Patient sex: F
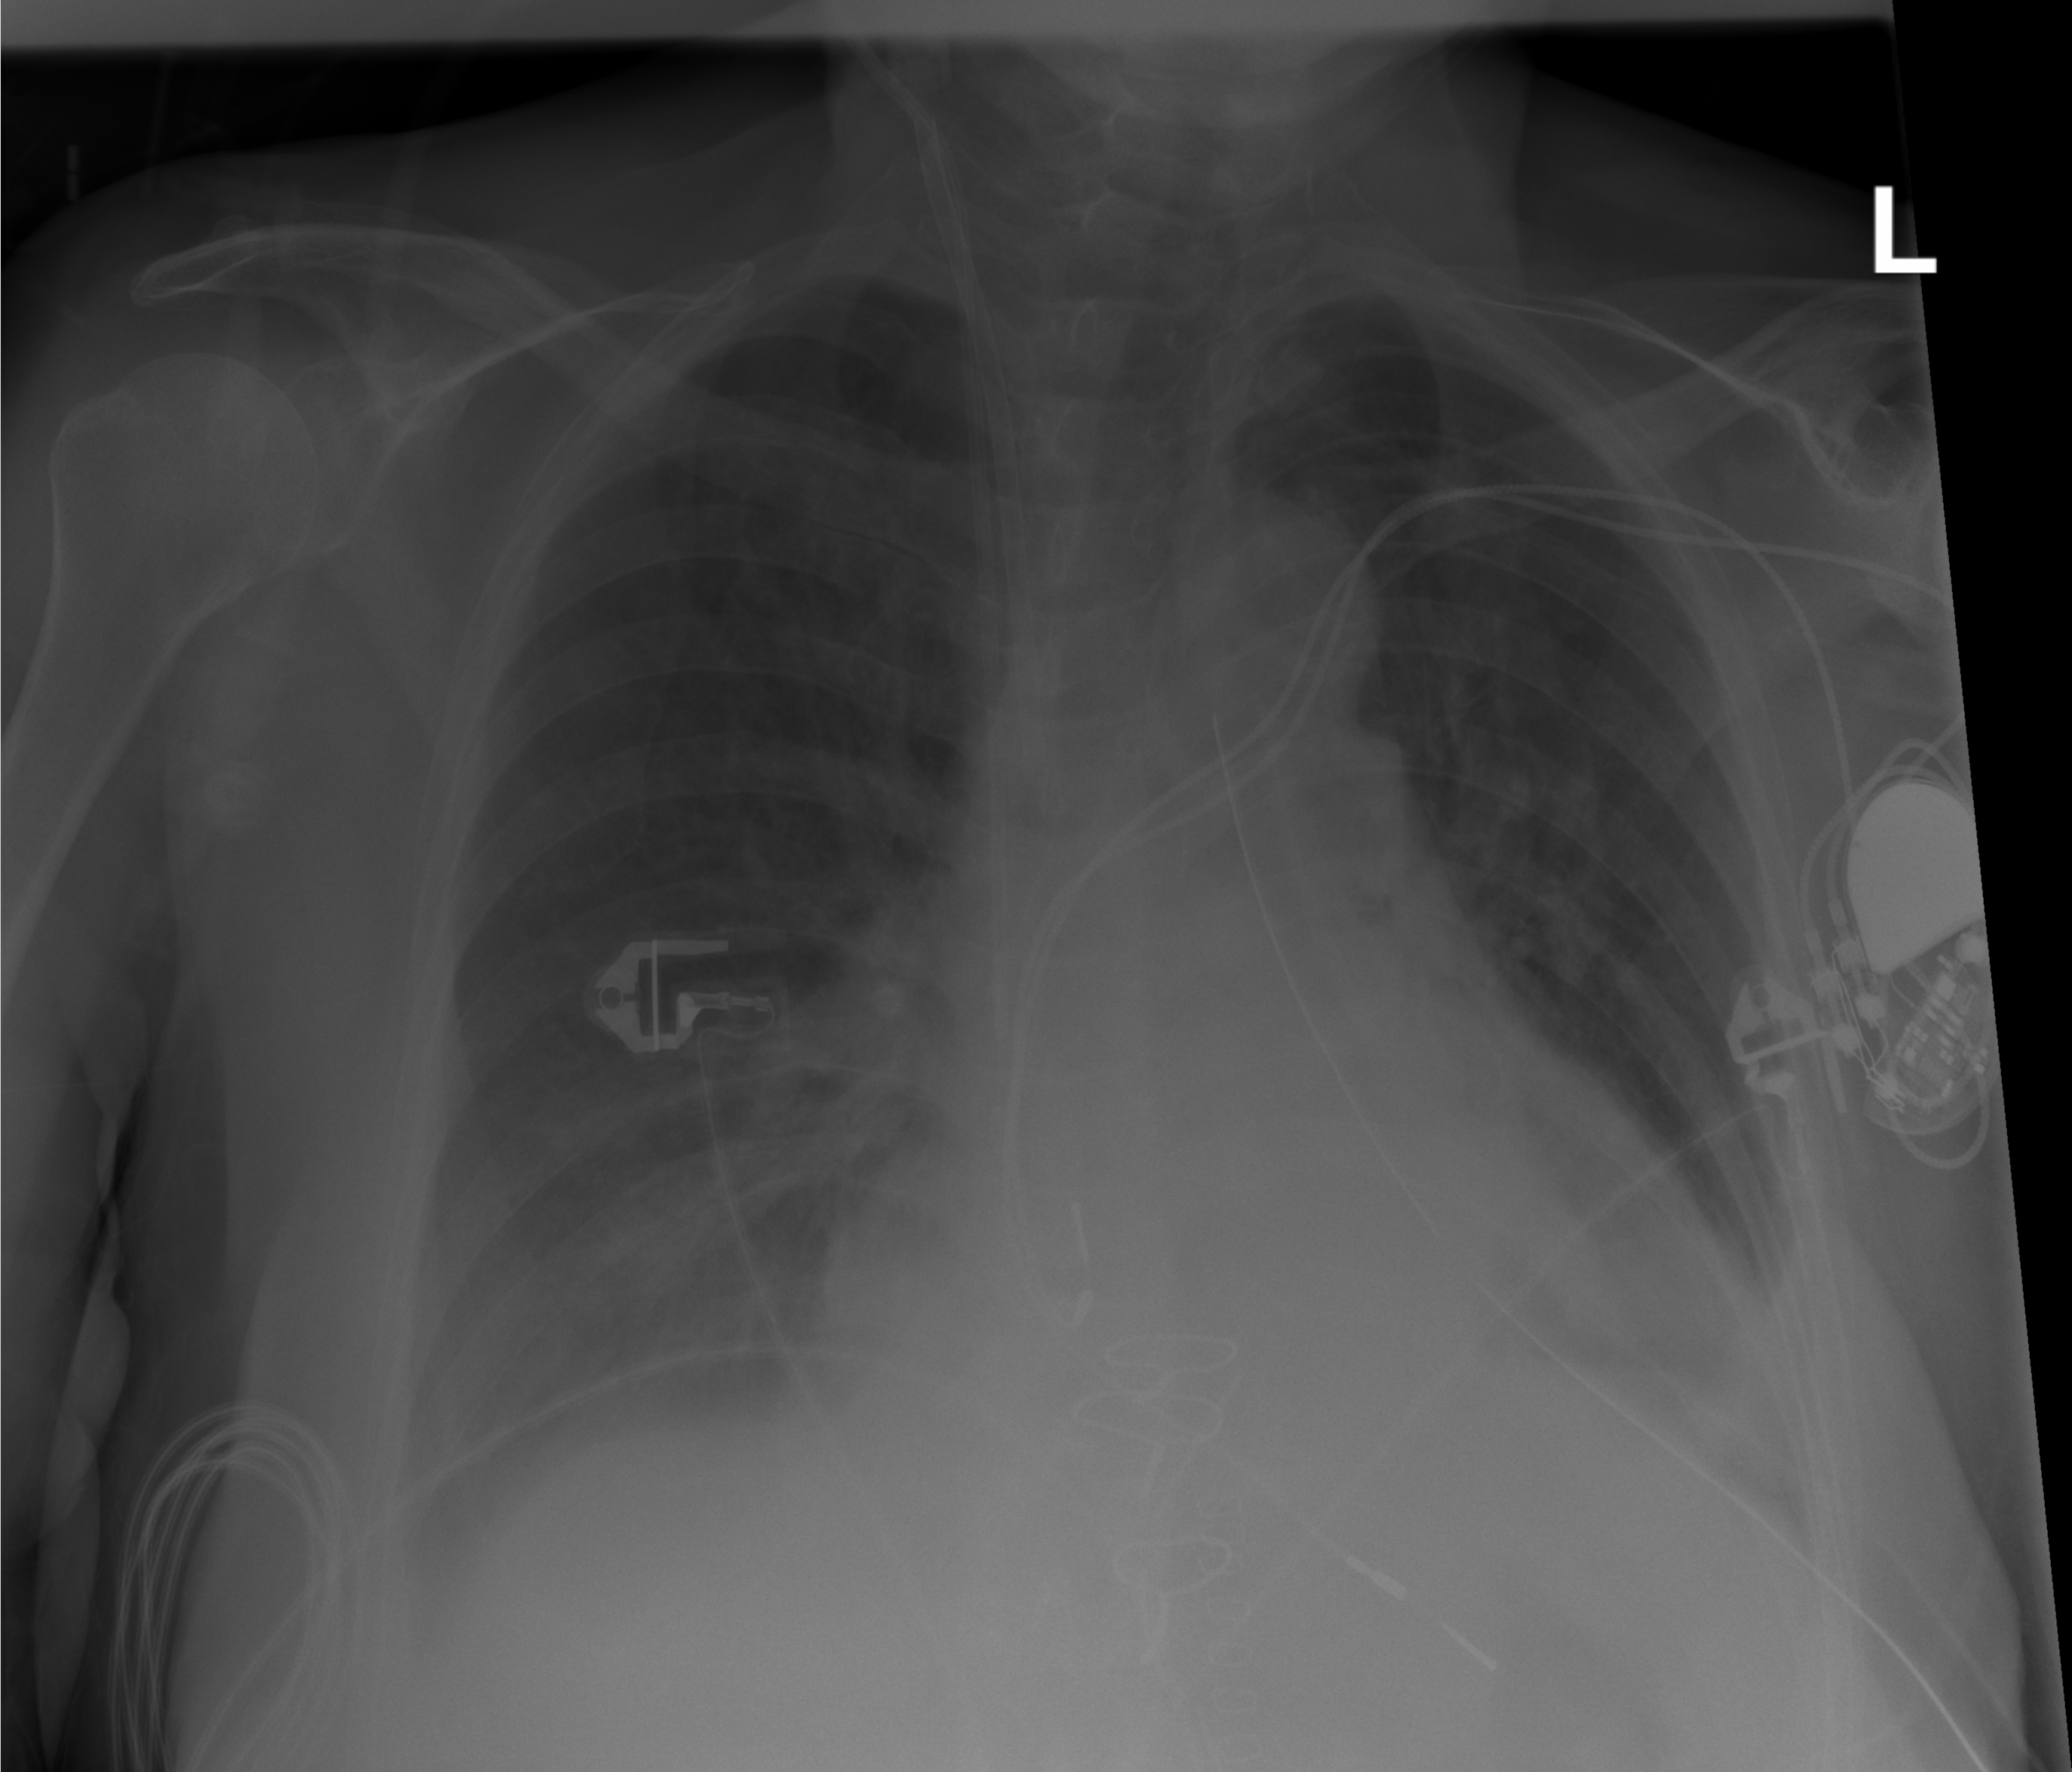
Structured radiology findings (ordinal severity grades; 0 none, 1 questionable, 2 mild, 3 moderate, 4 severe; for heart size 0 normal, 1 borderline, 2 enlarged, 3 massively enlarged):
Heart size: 2
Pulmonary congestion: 2
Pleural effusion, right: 1
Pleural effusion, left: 0
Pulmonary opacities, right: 2
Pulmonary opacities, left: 2
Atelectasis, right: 2
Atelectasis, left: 2